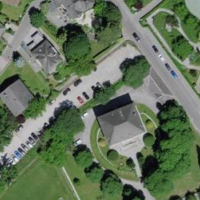
EUNIS habitat code: 54
Species observed at this site:
Aesculus hippocastanum